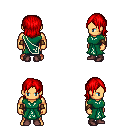
a pixel art fantasy rpg character, male body template, human, tanned skin, sash dress, teal pants, red long bangs hairstyle, leather bracers, maroon shoes, four views (front, back, left, right), 2x2 character sprite sheet, small pixel art, hard edges, no anti-aliasing